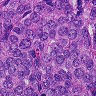
Metastatic tissue present: yes